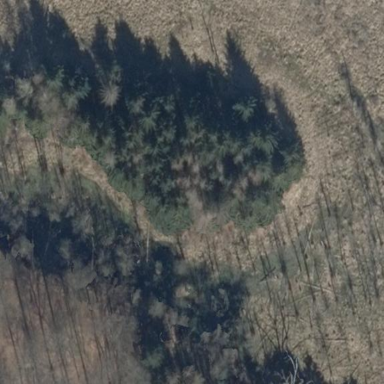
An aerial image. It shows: Deciduous broadleaved woodland.